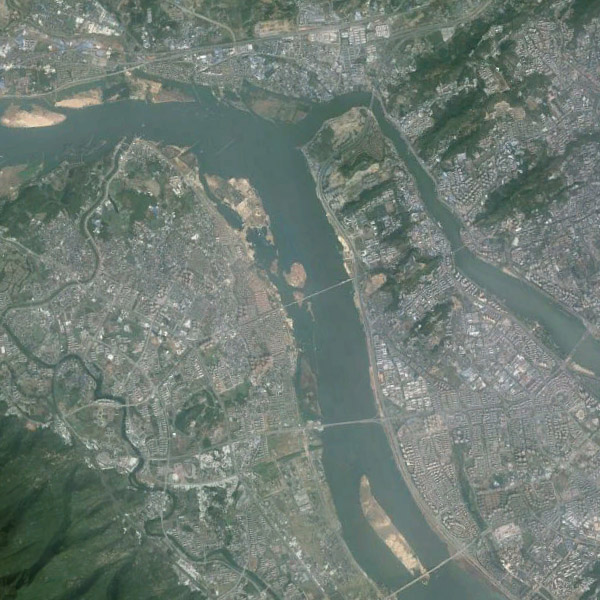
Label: River